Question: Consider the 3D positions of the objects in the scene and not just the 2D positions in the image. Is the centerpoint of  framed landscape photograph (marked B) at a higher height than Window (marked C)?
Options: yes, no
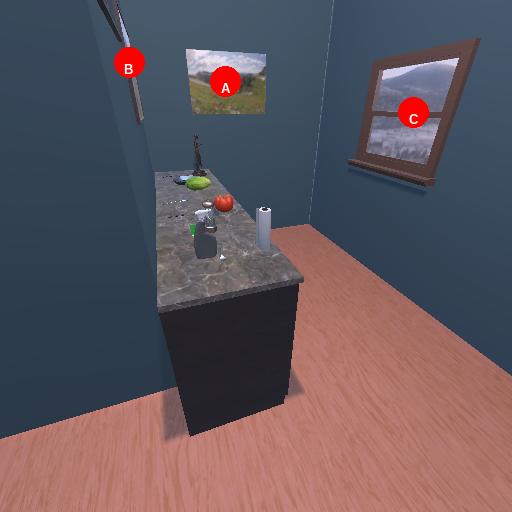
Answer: yes